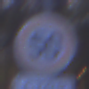
Verkehrszeichen: Geschwindigkeit50
Zusatzzeichen unten: Entfernungsangaben3
Umgebung: Outdoor, Suburban
Tageszeit: Night
Wetter: PartlyCloudy
Licht: Artificial
Jahreszeit: NotSpecified
Kontrast: LowContrast